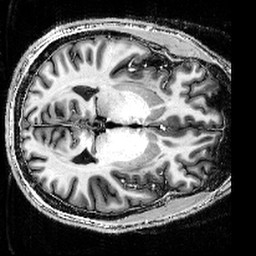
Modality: T1w
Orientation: axial
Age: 31
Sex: male
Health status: healthy
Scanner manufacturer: siemens
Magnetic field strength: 9.4 T
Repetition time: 6 s
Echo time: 0.0023 s